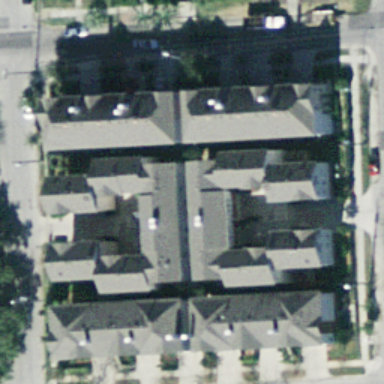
This is a dense residential area .